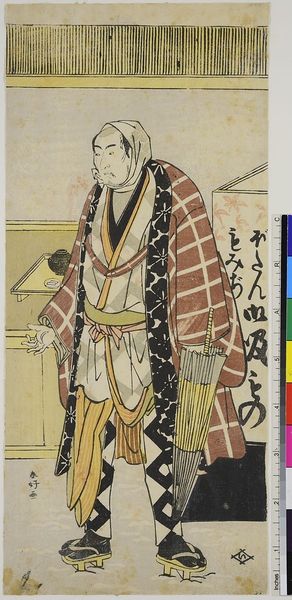
Künstler: Katsukawa Shunk&#x14D;
Standort: Hamburg
Institution: Museum für Kunst und Gewerbe Hamburg
Schlagwörter: mann, zeichnung, regenschirm, sonnenschirm, regal, theater, kopfbedeckung, holzschnitt, japan, kopftuch, asien, druckgraphik, druckgrafik, zeit, schauspieler, farbholzschnitt, holzschuhe, schauspielerin, kabuki, edo, reproduktionen, druckerzeugnisse, theateraufführung